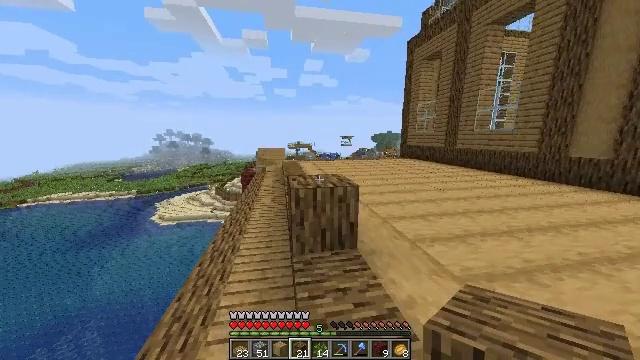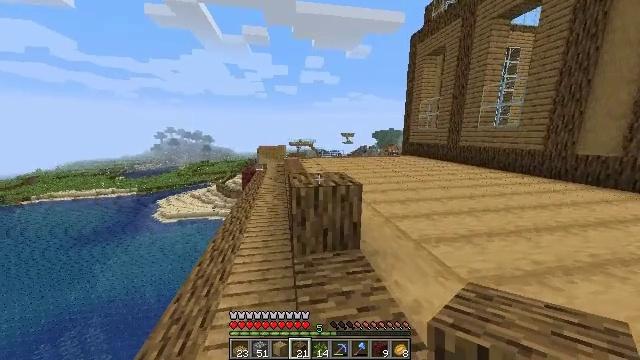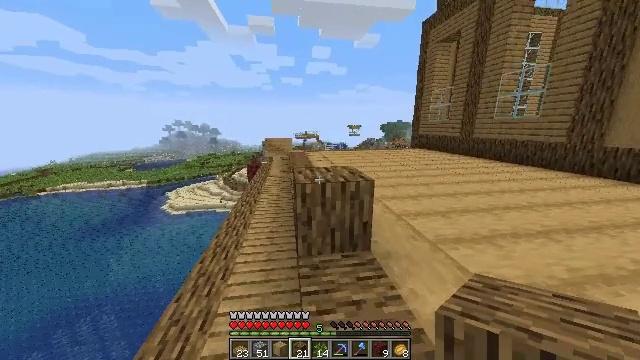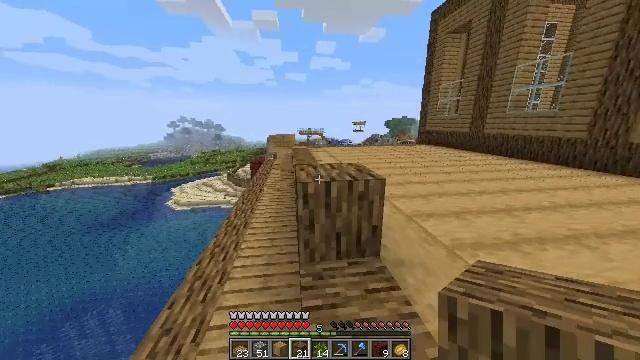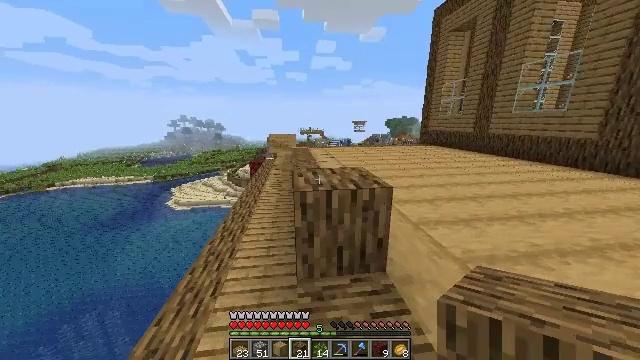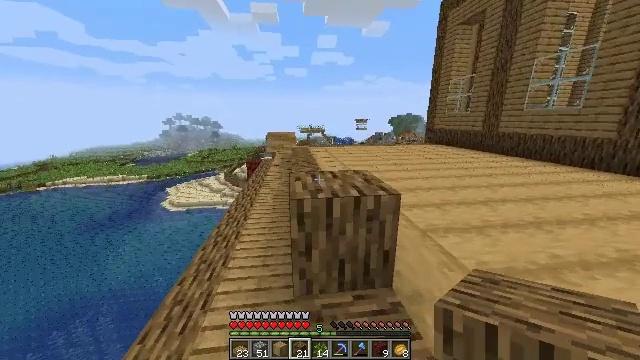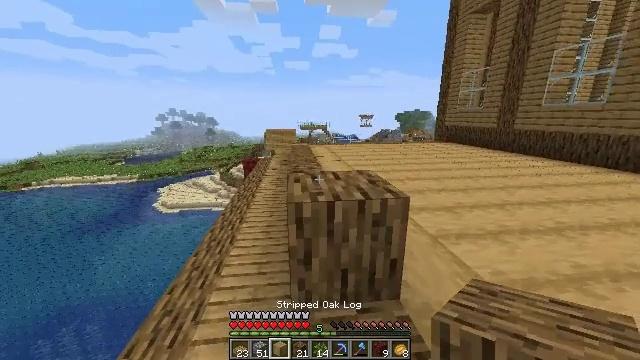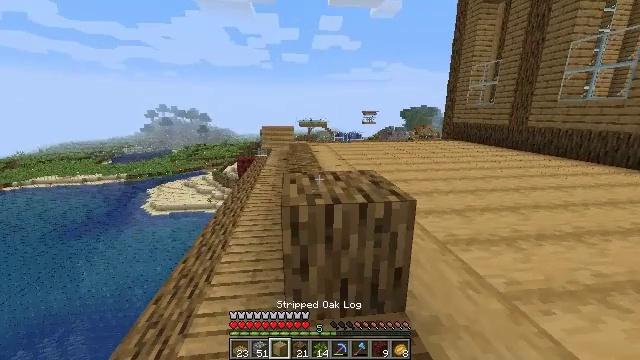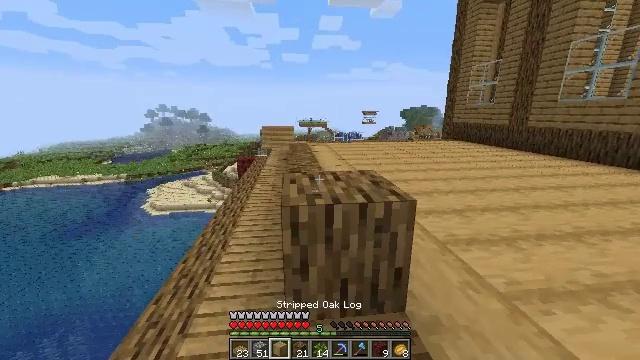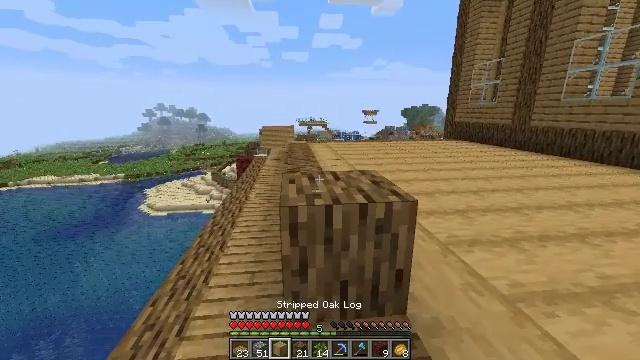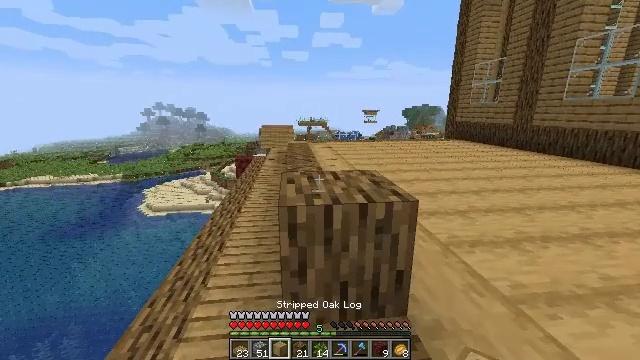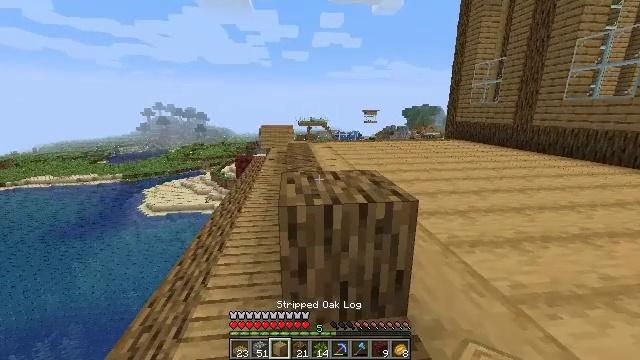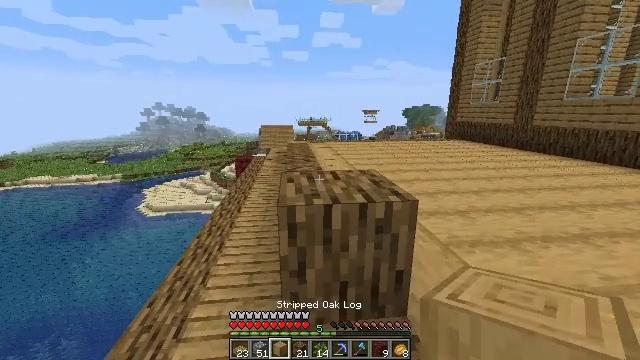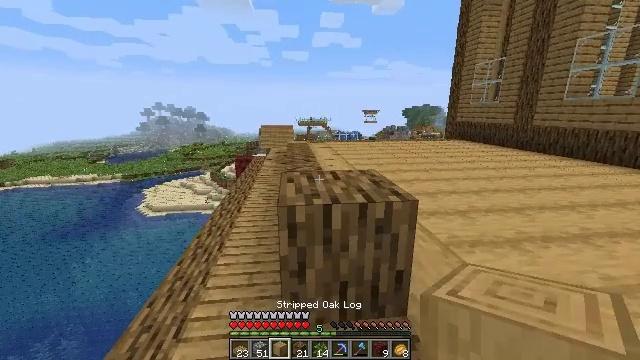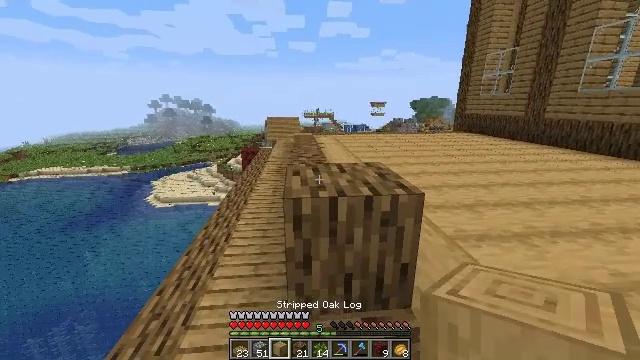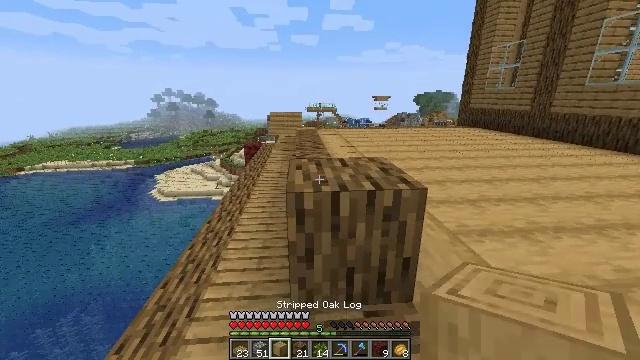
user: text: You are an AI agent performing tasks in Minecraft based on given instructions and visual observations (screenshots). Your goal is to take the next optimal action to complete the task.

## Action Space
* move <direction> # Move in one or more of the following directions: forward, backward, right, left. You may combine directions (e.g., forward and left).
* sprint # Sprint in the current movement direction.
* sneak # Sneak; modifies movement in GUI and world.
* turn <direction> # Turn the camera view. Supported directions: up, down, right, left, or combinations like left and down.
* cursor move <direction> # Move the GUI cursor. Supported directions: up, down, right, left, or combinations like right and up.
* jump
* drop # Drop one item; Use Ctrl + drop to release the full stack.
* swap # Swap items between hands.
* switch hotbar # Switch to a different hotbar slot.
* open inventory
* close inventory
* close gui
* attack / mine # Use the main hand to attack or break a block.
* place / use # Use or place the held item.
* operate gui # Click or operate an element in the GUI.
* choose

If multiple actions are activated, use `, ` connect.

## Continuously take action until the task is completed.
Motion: motion action
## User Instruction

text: Chop the tree to get oak wood.
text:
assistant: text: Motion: move forward
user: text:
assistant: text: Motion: move forward, turn left and down
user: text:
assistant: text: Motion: move forward, turn left and down
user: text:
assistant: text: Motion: no_op
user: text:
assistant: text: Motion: no_op
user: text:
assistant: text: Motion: no_op
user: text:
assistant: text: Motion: no_op
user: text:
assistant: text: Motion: no_op
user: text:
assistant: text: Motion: no_op
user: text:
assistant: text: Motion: no_op
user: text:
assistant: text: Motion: no_op
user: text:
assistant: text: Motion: no_op
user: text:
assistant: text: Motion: no_op
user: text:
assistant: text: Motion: turn left and down
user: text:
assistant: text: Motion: turn down
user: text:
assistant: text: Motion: no_op
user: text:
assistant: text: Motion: no_op
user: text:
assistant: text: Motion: no_op
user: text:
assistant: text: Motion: no_op
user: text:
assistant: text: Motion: no_op
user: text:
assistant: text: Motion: no_op
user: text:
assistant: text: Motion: no_op
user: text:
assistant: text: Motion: no_op
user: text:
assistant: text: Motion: no_op
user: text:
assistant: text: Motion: turn down
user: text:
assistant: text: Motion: turn down
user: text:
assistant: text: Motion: no_op
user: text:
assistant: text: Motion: no_op
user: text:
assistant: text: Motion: no_op
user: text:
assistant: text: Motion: no_op